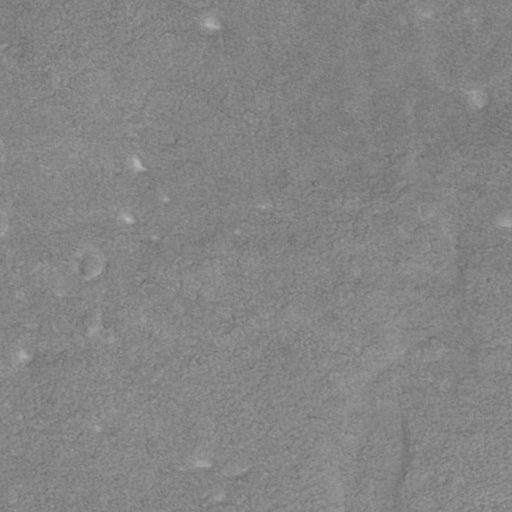
Classes present: Background